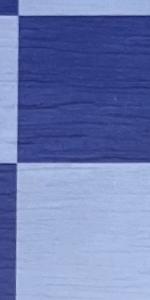
Label: Empty